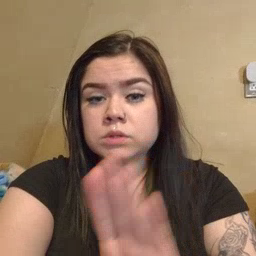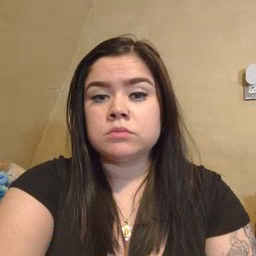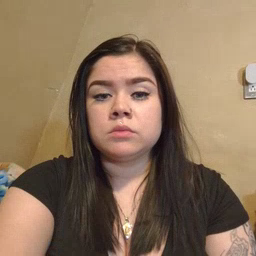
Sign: close